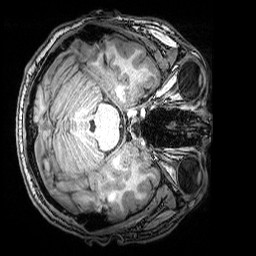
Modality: T1w
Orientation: axial
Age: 21
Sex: male
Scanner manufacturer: siemens
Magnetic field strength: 3 T
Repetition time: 2.53 s
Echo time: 0.00388 s